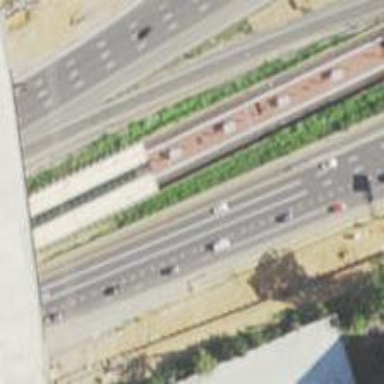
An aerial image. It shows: Motorway junction.